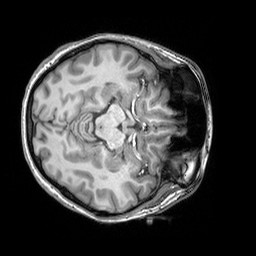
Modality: T1w
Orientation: axial
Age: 18
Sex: female
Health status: healthy
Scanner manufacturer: siemens
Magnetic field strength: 3 T
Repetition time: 2.3 s
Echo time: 0.00303 s